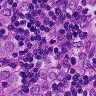
Metastatic tissue present: yes